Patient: sex F, age 65
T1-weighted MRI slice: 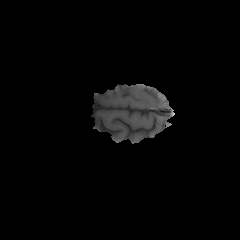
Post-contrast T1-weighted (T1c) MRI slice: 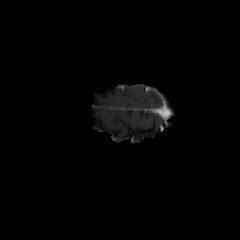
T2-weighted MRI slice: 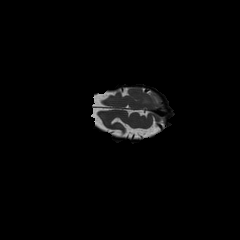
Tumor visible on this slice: yes
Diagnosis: Glioblastoma, IDH-wildtype
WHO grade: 4